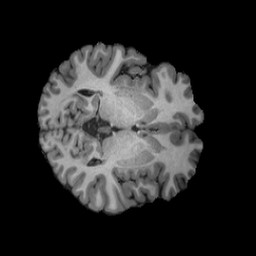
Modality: T1w
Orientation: axial
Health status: healthy